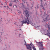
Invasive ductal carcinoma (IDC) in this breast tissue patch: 1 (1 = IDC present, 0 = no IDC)